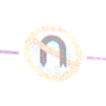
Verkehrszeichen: VerbotWenden
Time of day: SunriseSunset
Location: Outdoor (Urban)
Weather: PartlyCloudy
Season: NotSpecified
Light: Natural